Question: What should be added in order to the vertical scrollbar to be visible without to be clicked or touched ? Here is image of screen :

Here is code :
'''
<s:Scroller width="100%" height="100%">
<s:VGroup width="100%" height="100%" paddingTop="5" verticalAlign="middle" horizontalAlign="center">
<s:TextInput id="chp1" width="50%"/>
<s:TextInput id="chp2" width="50%"/>
<s:Button label="Enregistrer" click="enregistrer(event)" styleName="btn"/>
<s:Label/>
<s:Button label="Lire" click="lire(event)" styleName="btn" />
<s:TextArea id="area"/>
<s:Label/>
<s:HGroup>
<s:Button label="Envoyer" click="send(event)" styleName="btn" />
<s:Button label="Retour" click="navigator.popView()" styleName="btn" />
</s:HGroup>
<s:TextArea id="resultHTTP"/>
<s:TextInput id="h_url" text="{url}" visible="false"/>
</s:VGroup>
</s:Scroller>
'''
As you see the vertical scrollbar at the right of the screen is not visible. So how to make it visible anytime ?
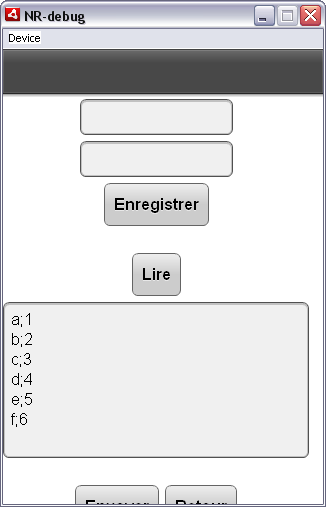
Answer: Please try this, on your scroller:
> verticalScrollPolicy = "on"
---
What about trying this:
'''
interactionMode="mouse"
'''
;)